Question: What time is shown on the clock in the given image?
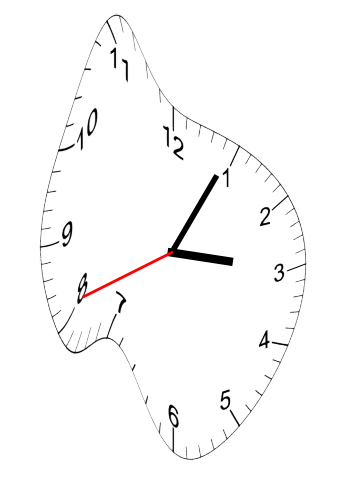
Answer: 03:04:41